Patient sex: M
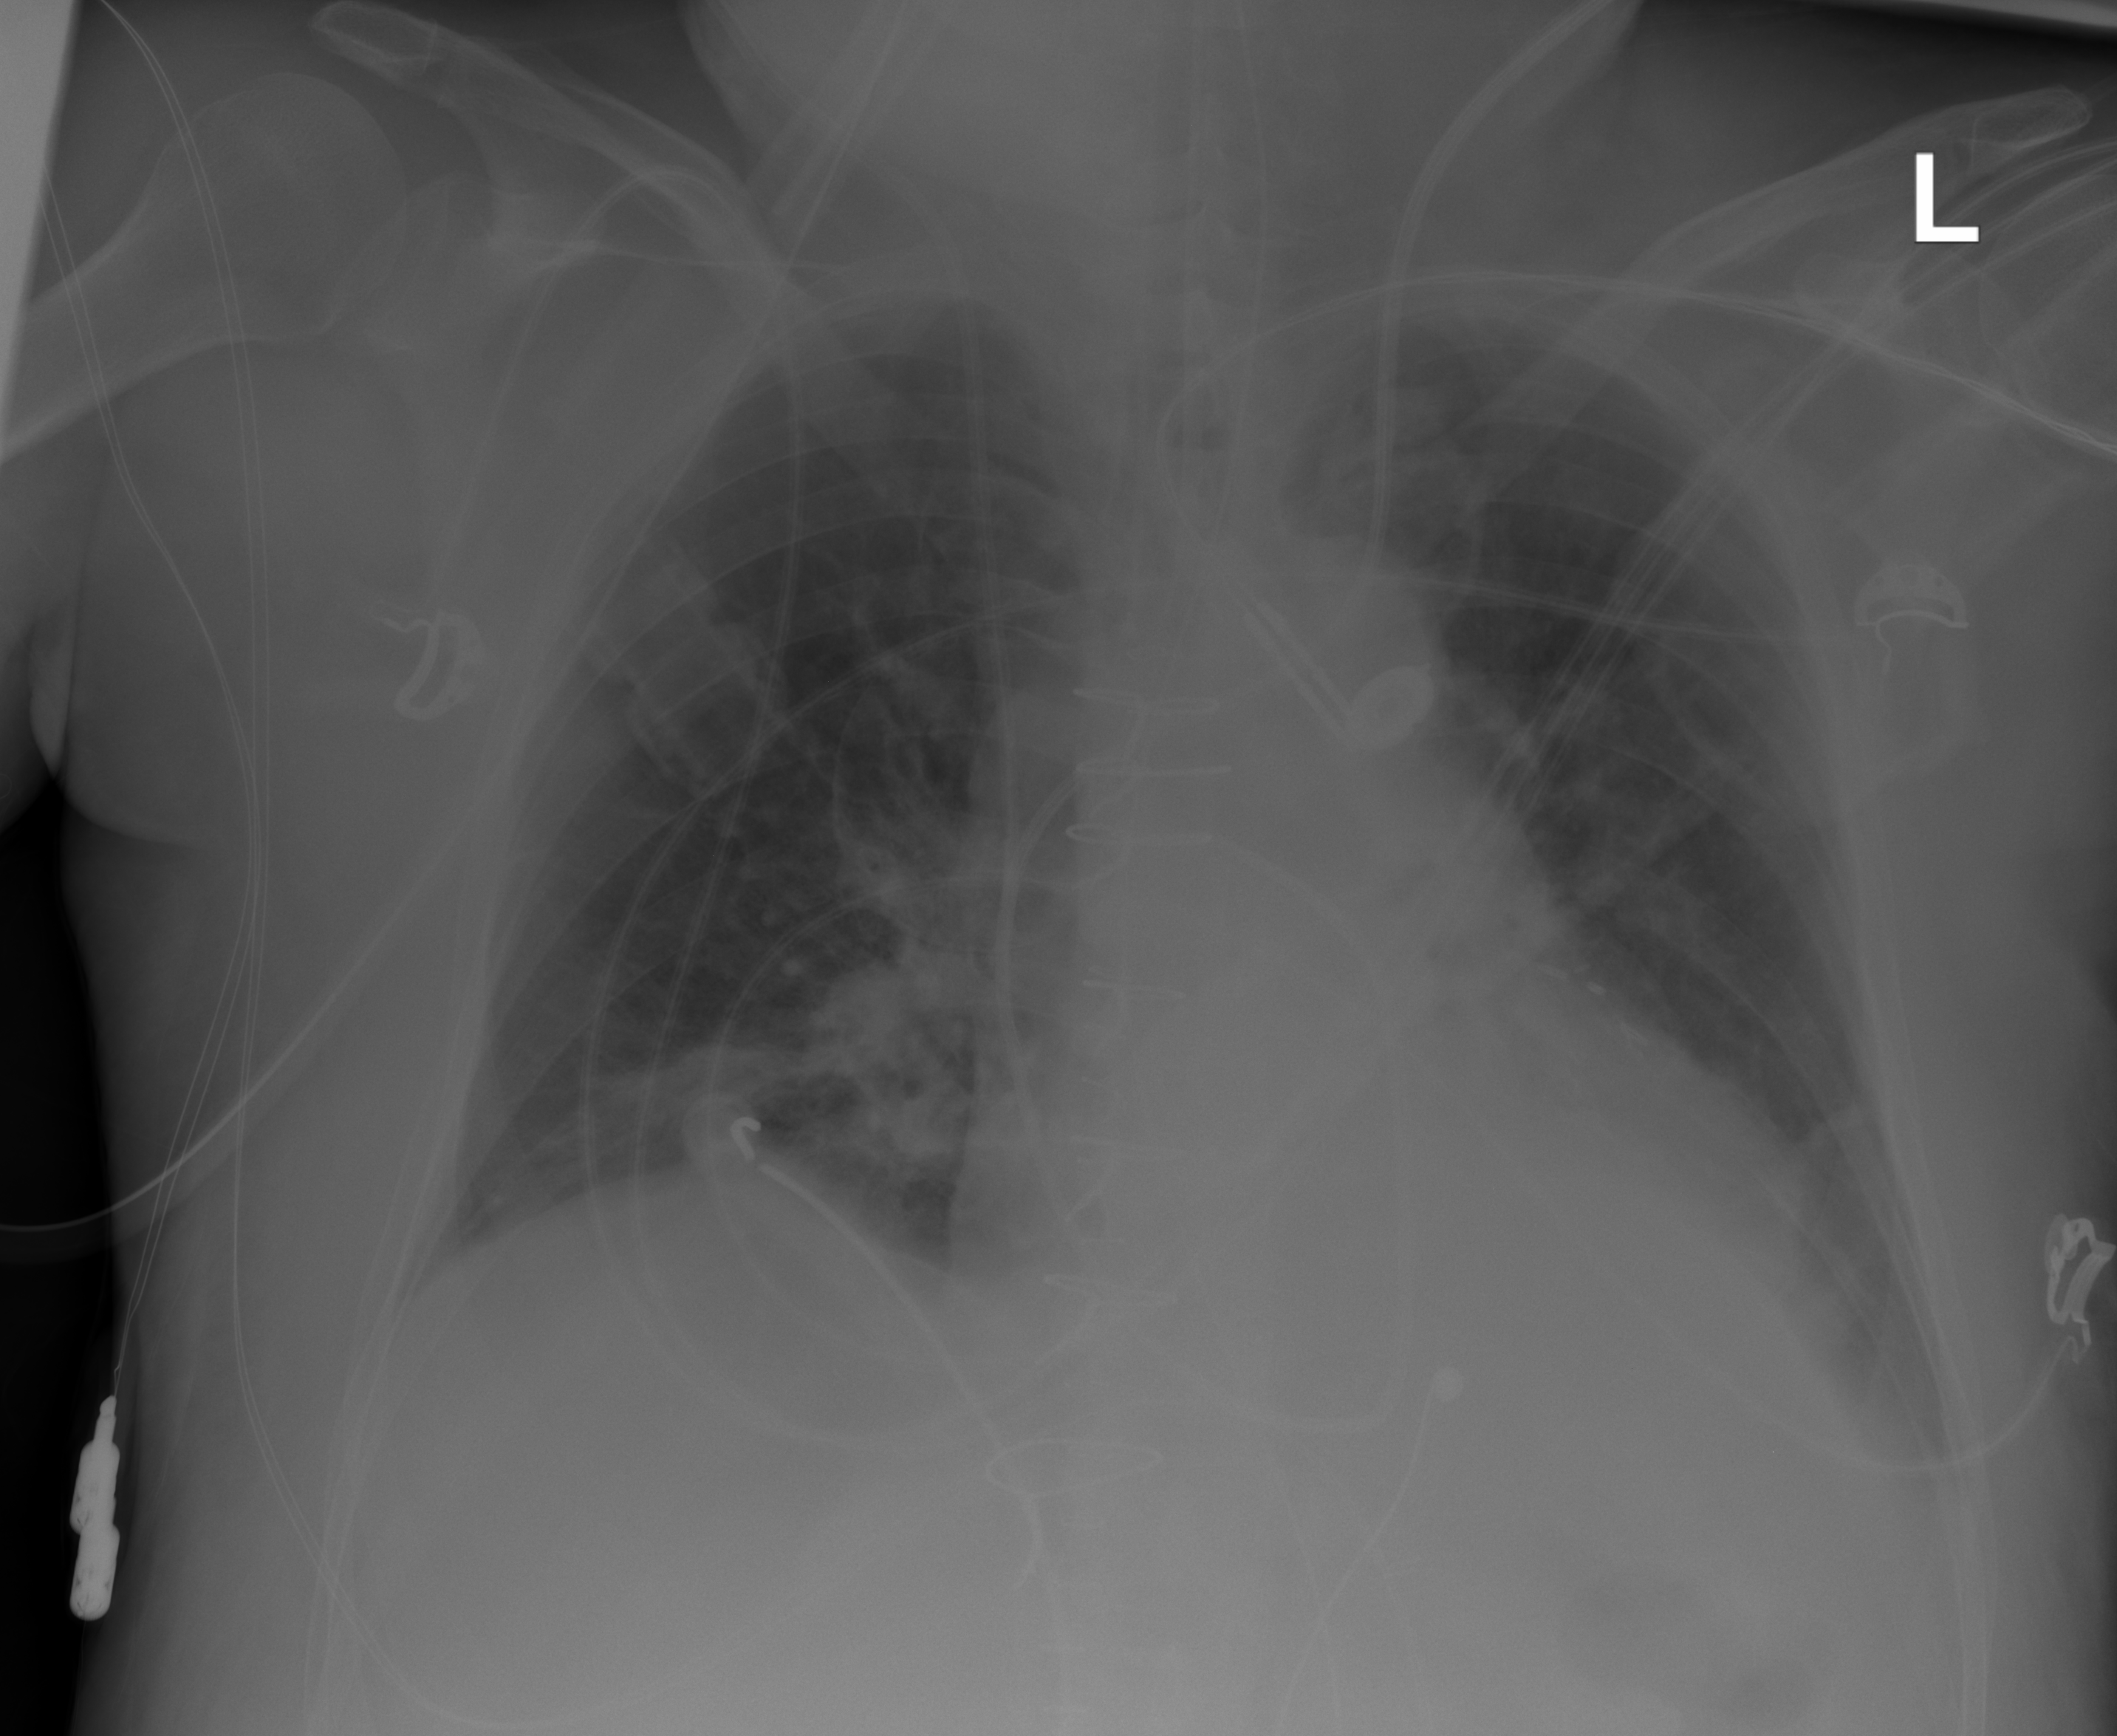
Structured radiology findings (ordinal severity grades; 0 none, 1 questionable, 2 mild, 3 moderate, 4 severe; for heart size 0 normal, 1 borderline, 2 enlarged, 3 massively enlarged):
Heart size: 2
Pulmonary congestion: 2
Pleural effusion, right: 0
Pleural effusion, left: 0
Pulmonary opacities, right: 0
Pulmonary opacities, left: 0
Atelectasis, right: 2
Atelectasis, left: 2